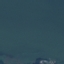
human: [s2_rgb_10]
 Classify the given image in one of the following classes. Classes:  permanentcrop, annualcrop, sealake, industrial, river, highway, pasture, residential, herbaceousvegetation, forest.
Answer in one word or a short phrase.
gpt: SeaLake